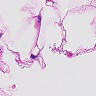
Metastatic tissue present: no